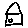
Label: house